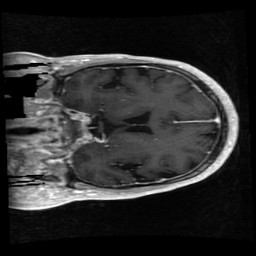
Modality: T1w
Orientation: coronal
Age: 55
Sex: female
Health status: ill